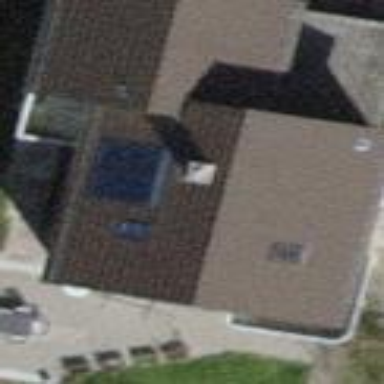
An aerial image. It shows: Building with tile roof.